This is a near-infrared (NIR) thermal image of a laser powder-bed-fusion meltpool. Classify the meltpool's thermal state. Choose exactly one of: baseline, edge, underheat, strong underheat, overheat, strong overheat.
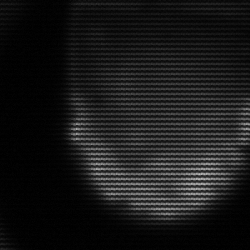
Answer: edge